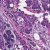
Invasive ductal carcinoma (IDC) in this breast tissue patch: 1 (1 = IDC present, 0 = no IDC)